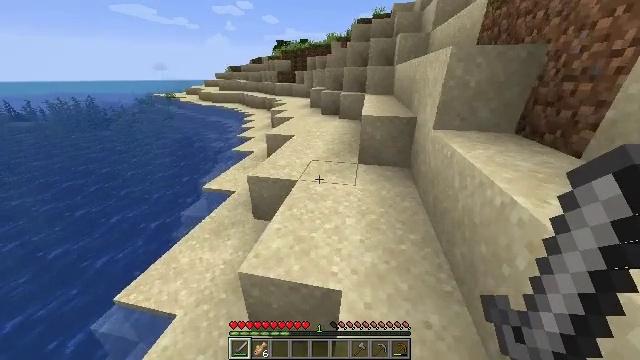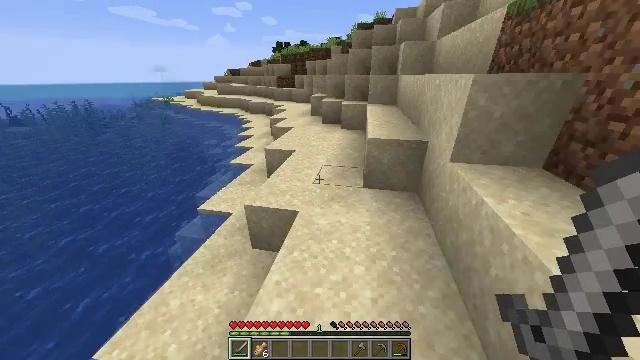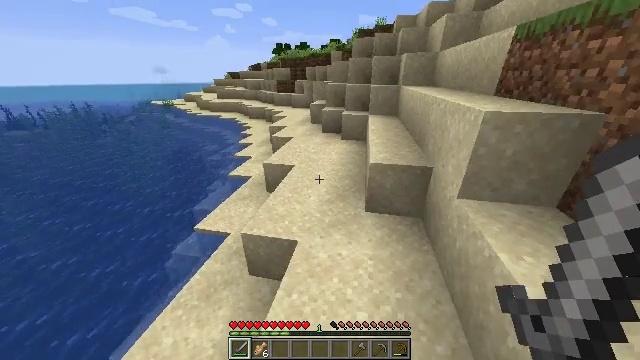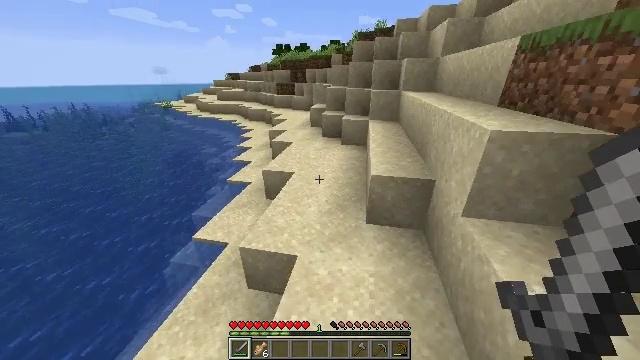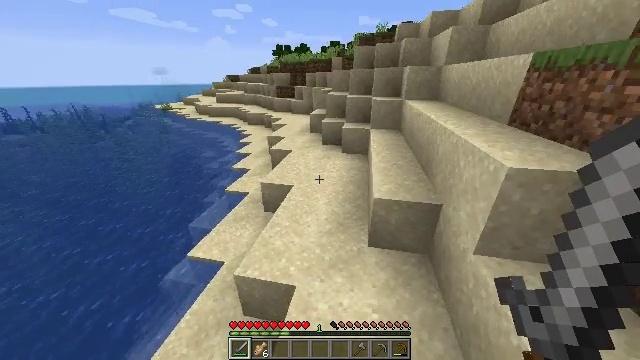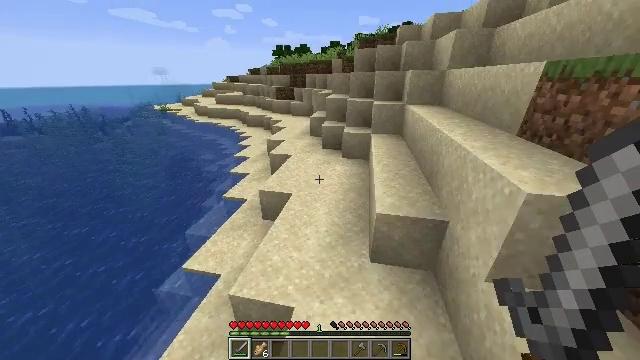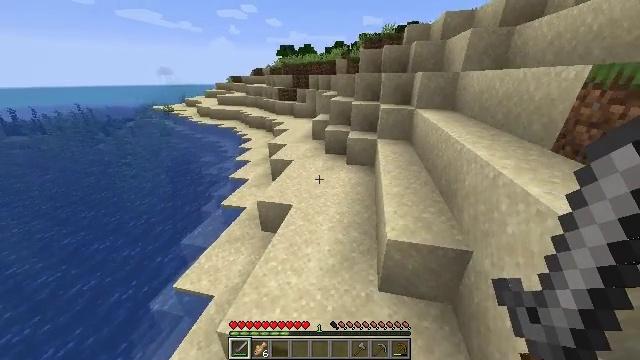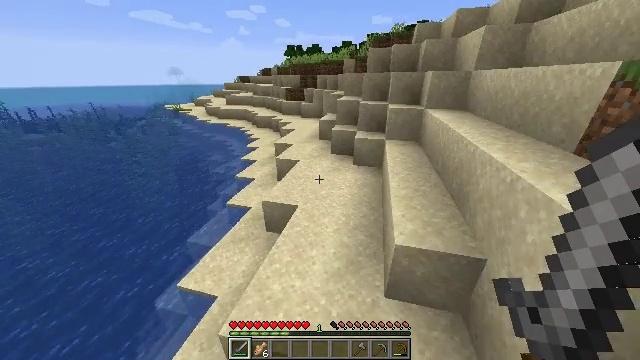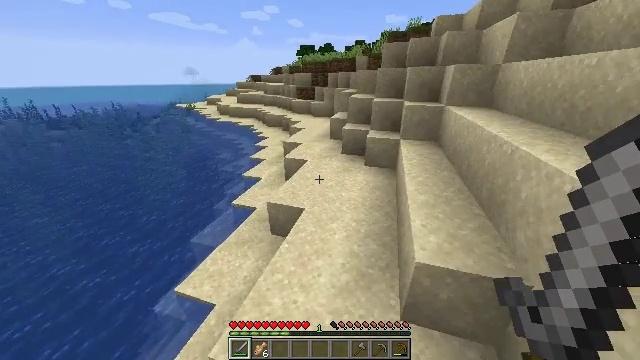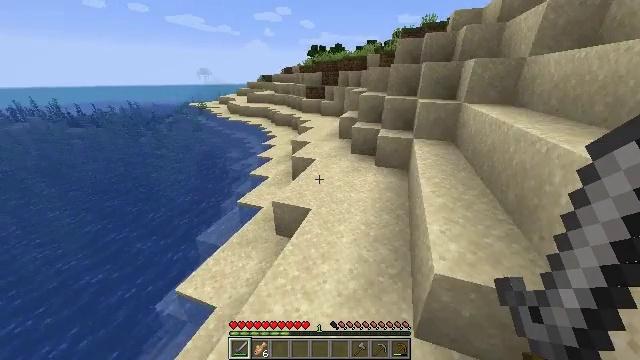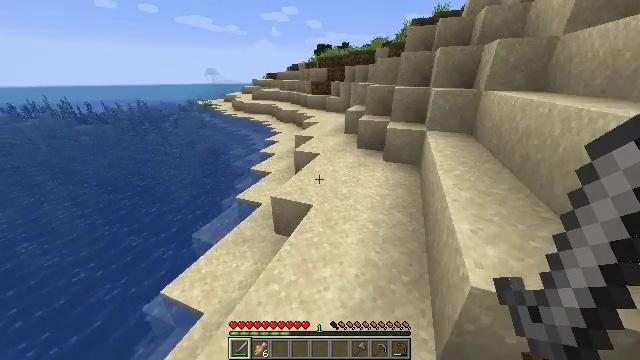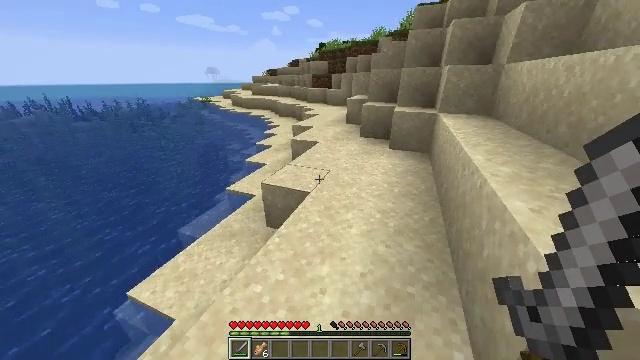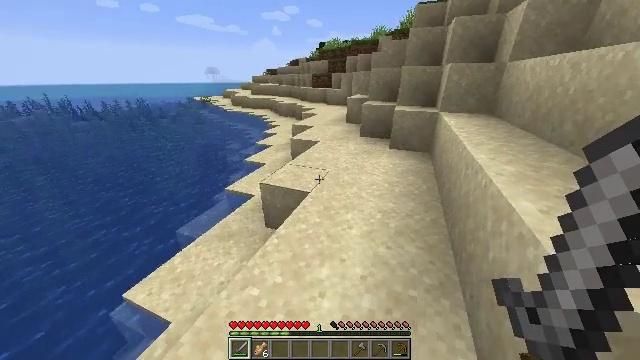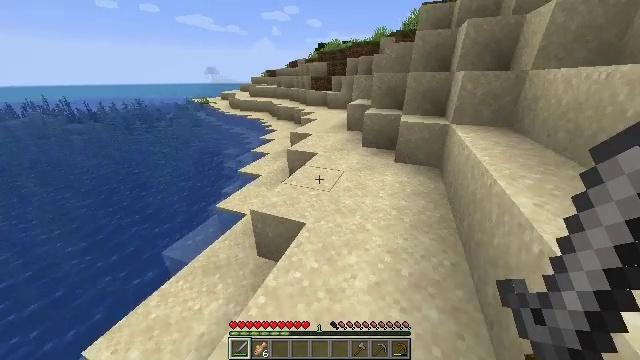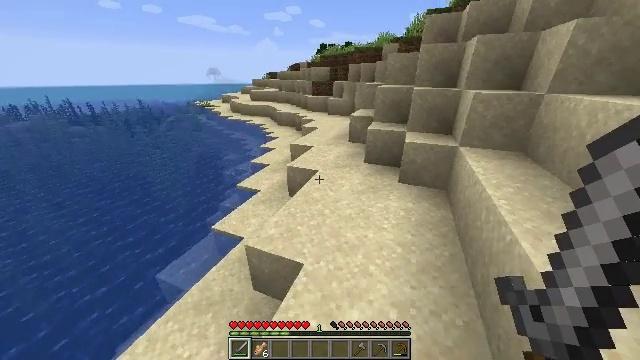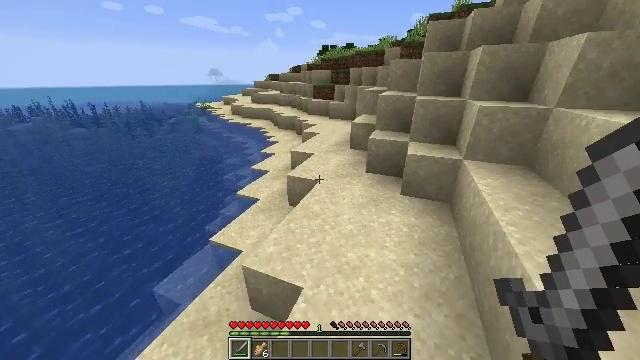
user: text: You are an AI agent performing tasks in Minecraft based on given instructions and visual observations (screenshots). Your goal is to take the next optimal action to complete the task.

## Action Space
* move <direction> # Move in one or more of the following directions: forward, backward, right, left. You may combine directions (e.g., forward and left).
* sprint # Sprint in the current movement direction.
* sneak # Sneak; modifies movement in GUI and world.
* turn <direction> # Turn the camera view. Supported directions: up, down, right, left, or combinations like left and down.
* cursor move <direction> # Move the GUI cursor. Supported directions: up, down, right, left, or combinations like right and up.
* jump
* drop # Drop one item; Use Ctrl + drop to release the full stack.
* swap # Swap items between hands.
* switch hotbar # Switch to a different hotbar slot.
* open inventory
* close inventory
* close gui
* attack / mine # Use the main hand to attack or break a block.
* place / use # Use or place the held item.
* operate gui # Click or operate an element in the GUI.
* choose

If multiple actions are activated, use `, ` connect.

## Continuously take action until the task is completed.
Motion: motion action
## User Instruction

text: Catch and defeat a cod.
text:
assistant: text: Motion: move forward, jump
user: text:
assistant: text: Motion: move forward, jump
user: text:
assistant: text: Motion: move forward, jump
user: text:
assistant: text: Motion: move forward
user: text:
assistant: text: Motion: move forward
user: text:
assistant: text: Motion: move forward
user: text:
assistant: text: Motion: move forward, turn left
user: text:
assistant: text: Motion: move forward, turn left
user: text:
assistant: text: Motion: move forward, turn left
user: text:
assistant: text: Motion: move forward, turn left
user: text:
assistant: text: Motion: move forward, jump
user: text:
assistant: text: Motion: move forward, jump
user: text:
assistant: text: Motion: move forward, jump
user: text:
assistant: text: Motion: move forward, jump
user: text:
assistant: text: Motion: move forward, jump
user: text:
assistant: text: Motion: move forward, jump
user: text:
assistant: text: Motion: move forward, jump
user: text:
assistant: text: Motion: move forward, jump
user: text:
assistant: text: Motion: move forward
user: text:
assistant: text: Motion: move forward
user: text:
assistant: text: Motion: move forward
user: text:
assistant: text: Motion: move forward
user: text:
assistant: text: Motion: move forward
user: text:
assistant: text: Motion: move forward, jump
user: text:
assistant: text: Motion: move forward, jump
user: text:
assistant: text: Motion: move forward, jump
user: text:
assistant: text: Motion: move forward, jump
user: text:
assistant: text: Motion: move forward, jump
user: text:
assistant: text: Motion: move forward, jump
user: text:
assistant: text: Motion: move forward, jump